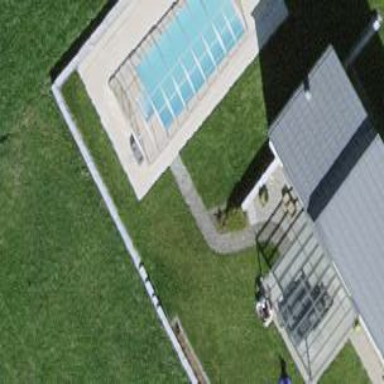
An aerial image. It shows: Swimming pool located in leisure land.